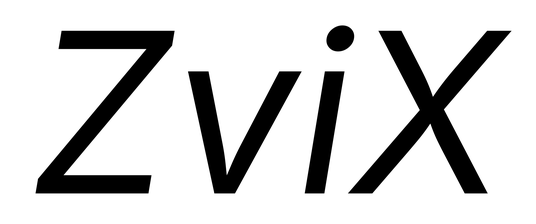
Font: Inter-Italic_Italic